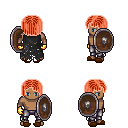
a pixel art fantasy rpg character, male body template, human, dark skin, black tattered cape, metal pants, red pageboy hairstyle, gold gloves, brown slippers, shield, four views (front, back, left, right), 2x2 character sprite sheet, small pixel art, hard edges, no anti-aliasing